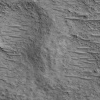
Atmospheric dust classification: not_dusty